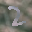
Label: 2